Current action and preconditions to check: trajectory_clear

Your task: For each precondition in the list above, predict whether it will hold at this action.

Consider the current scene as observed from the mobile robot's camera, and analyze the predicted future states of all dynamic agents (e.g., people, animals, vehicles, or any moving entities) within the NEXT SECOND.

IMPORTANT: Only answer "very likely" if you are absolutely certain—based on strong, clear evidence—that a dynamic agent will violate the precondition in the predicted future state. Do NOT answer "very likely" for unlikely, ambiguous, or low-probability risks.

Ask yourself for each precondition: Is there a high probability, with clear and convincing evidence, that the predicted future states of any dynamic agent will interfere with the predicted future state of the currently executing action within the NEXT SECOND, causing that precondition to fail?

Assess the risk level based on these predictions. Use "likely" or "very likely" if motions create a clear risk of interference.

Use "neutral" or "improbable" if agents are nearby but their predicted paths are clearly diverging or non-conflicting.

Failure Risk Categories: "very improbable", "improbable", "neutral", "likely", "very likely"

Answer Format: Output ONLY the probability_of_failure value from these categories: "very improbable", "improbable", "neutral", "likely", "very likely"

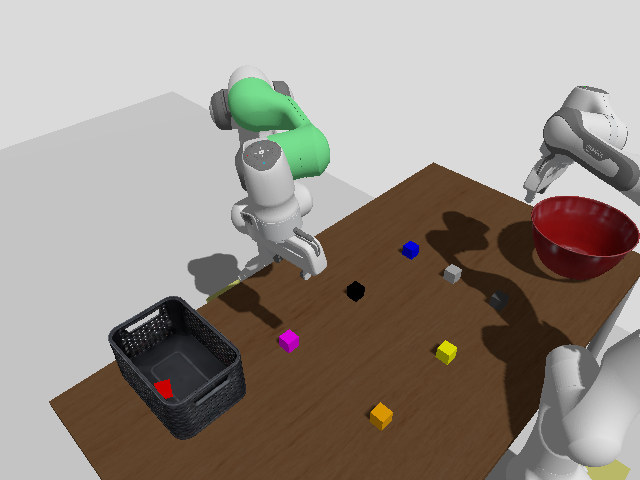

Answer: very improbable